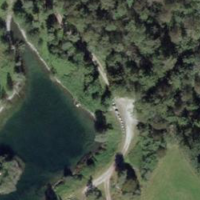
EUNIS habitat code: 14
Species observed at this site:
Allium ursinum
Podarcis muralis
Cyanistes caeruleus
Talpa europaea
Anas platyrhynchos
Omocestus rufipes
Lasiommata maera
Argynnis paphia
Fringilla coelebs
Lycaena phlaeas
Poecile palustris
Orthetrum coerulescens
Cantharis rustica
Graphosoma italicum
Mergus merganser
Polygonia c-album
Stictocephala bisonia
Fabriciana adippe
Sitta europaea
Anax imperator